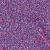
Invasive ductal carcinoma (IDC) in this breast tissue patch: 1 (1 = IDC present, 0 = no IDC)